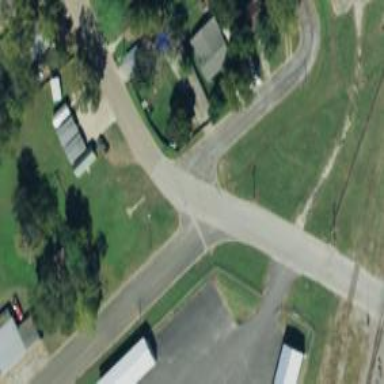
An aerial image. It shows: Road with stop sign.